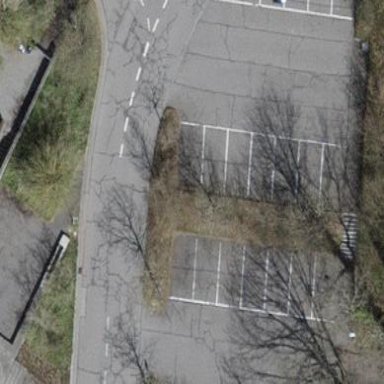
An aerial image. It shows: Parking area with surface.